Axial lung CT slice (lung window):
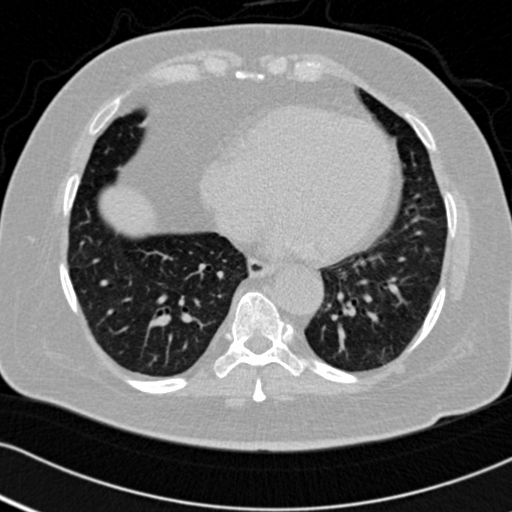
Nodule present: no